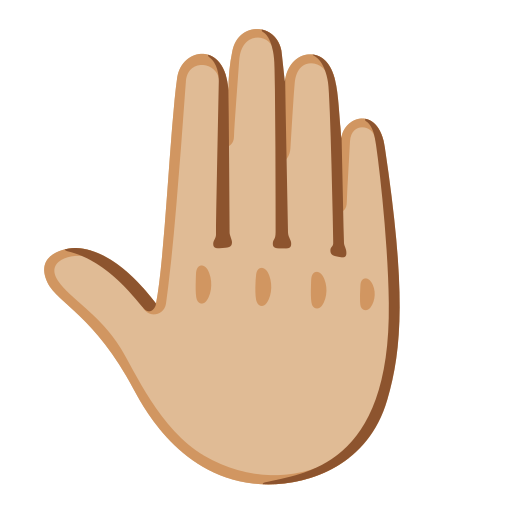
Emoji: 🤚🏼